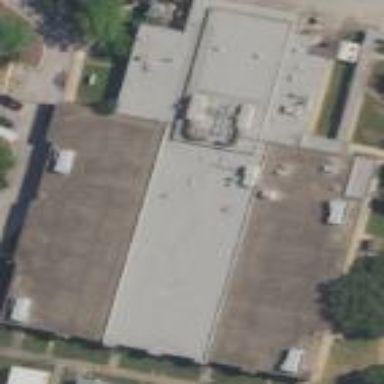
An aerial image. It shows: School building.